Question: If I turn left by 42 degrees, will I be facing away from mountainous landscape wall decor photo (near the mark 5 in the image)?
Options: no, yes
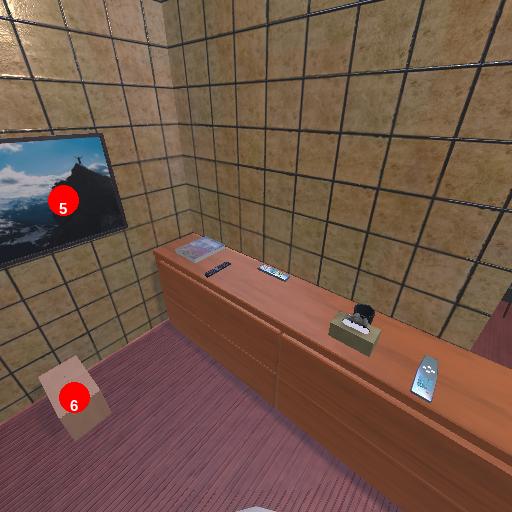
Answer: no